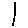
Label: line